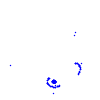
Particle: electron